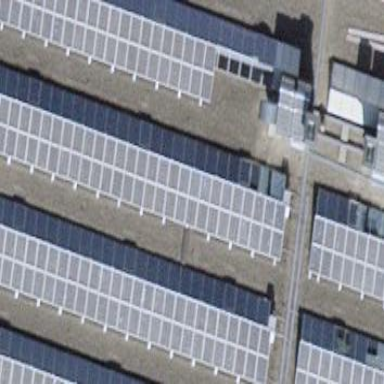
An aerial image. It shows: Solar power generator utilizing photovoltaic technology with solar photovoltaic panels.